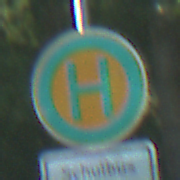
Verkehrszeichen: Haltestelle
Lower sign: ZeitangabenMitBeschraenkungAufWochentage5
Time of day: MorningAfternoon
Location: Outdoor (Nature)
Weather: Clear
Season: NotSpecified
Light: Natural